Question: I have an Xcode (4.6) code snippet for creating properties - one for weak, one for strong properties:

Typing 'propstrong' works nicely in the interface declaration (.h file), but
'''
@interface MyClass ()
'''
'propstrong' // nothing happens :(
'''
@end
'''
I have tried all the completion scopes in the snippet editor (even "All"), to no avail. Any ideas?
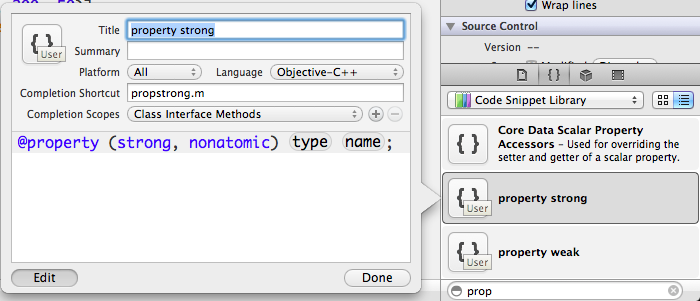
Answer: I had mistakenly left the Language field at its strangely-default selection, Objective-C++. Change this to Objective-C, and the snippet works in class continuations.